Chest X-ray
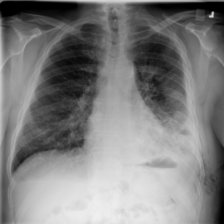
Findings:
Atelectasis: negative
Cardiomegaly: negative
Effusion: positive
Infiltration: positive
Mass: negative
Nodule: negative
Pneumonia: negative
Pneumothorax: negative
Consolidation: negative
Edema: negative
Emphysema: negative
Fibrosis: negative
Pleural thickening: negative
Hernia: negative